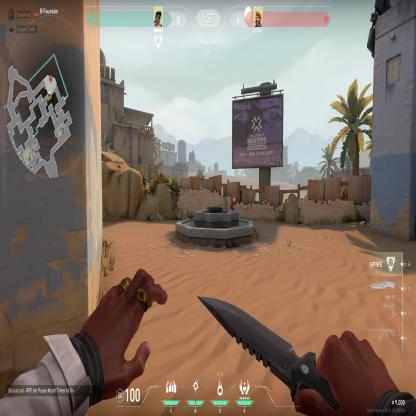
Label: enemy